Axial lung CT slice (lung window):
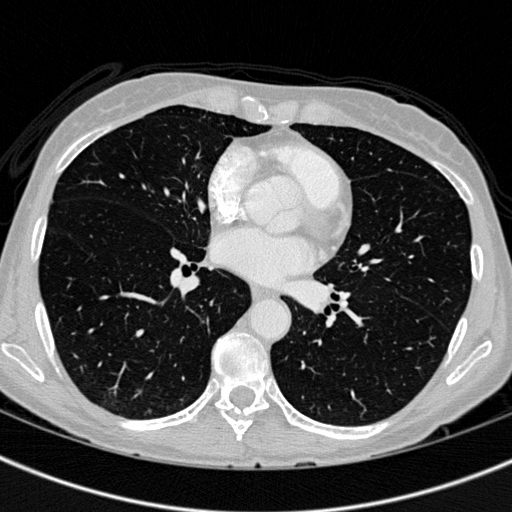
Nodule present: no